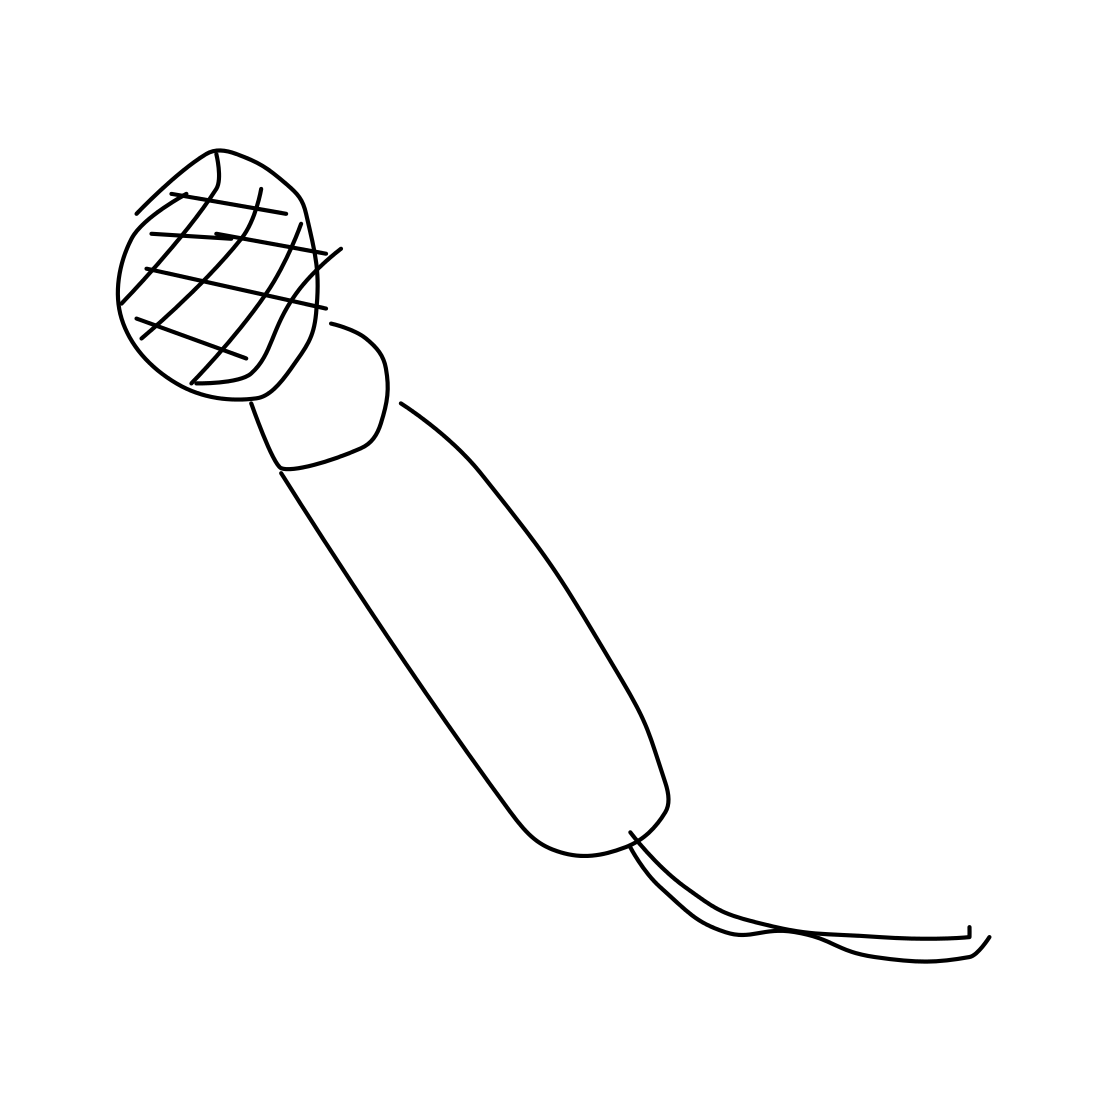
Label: microphone